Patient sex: M
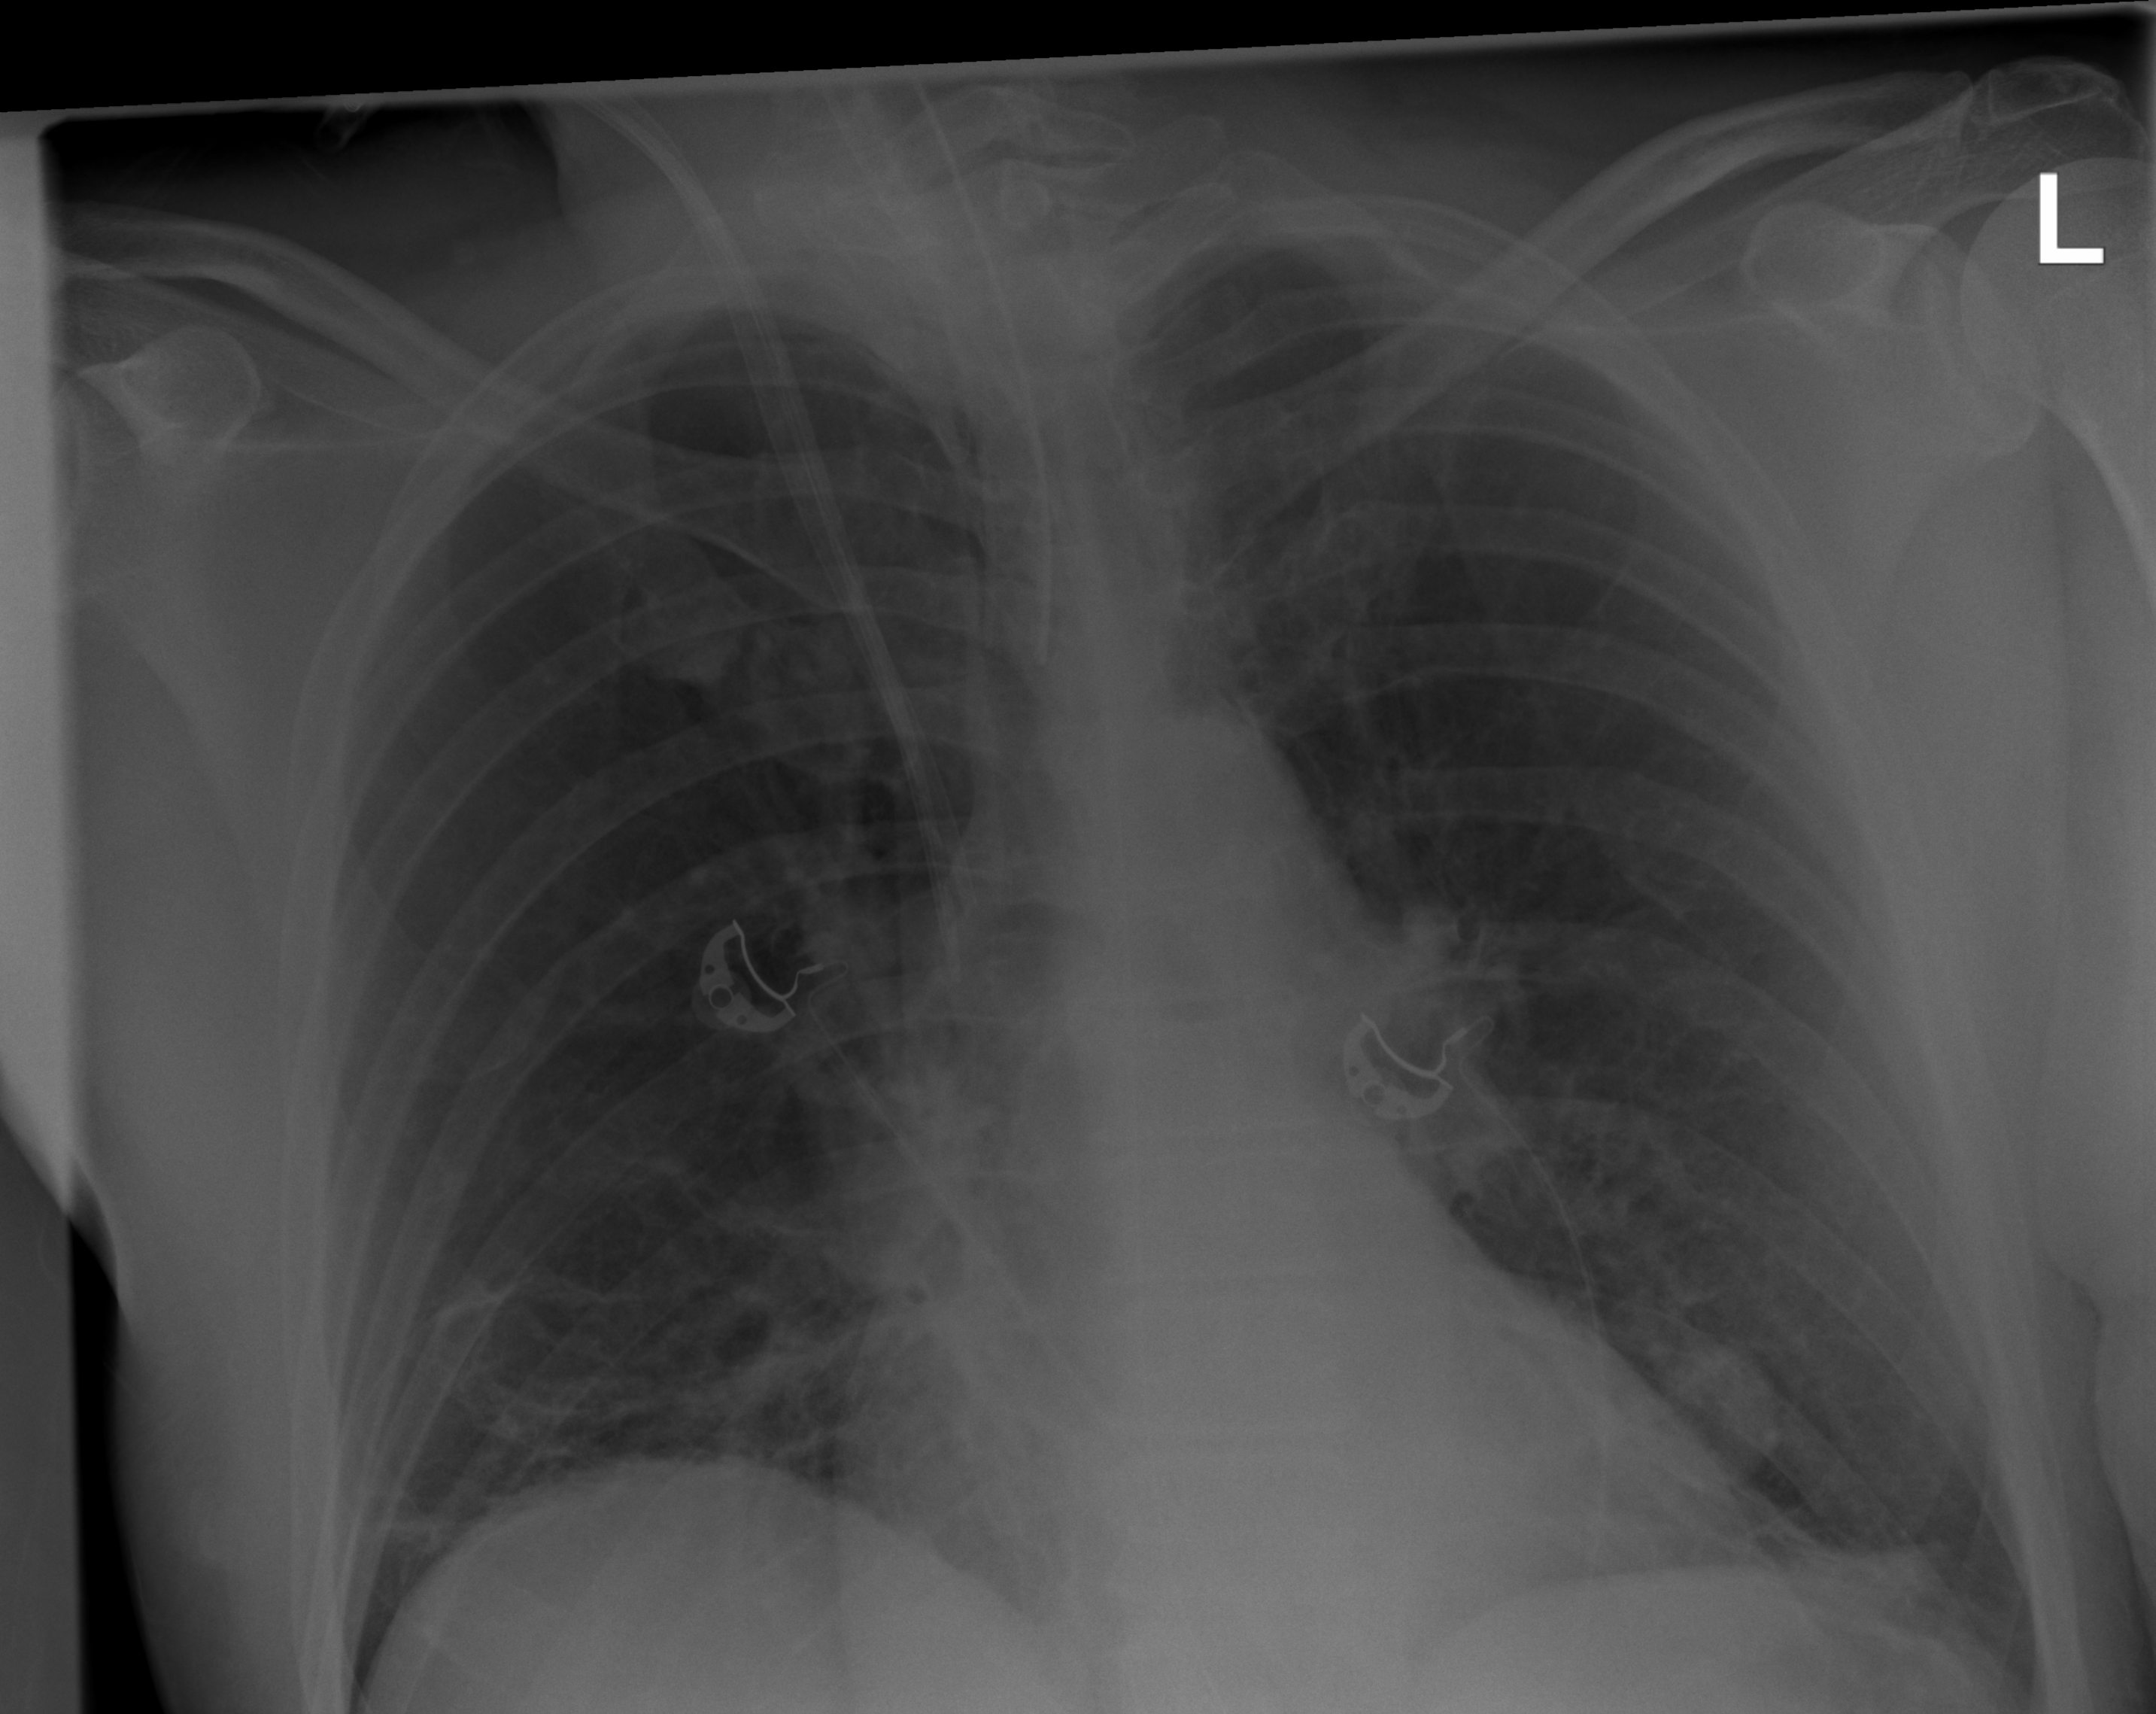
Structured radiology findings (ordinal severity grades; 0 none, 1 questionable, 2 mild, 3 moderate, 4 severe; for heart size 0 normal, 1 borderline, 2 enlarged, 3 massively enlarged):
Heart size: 0
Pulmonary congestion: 0
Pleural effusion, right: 0
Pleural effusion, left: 0
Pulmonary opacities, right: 2
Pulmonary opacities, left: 2
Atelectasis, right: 2
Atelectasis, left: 2